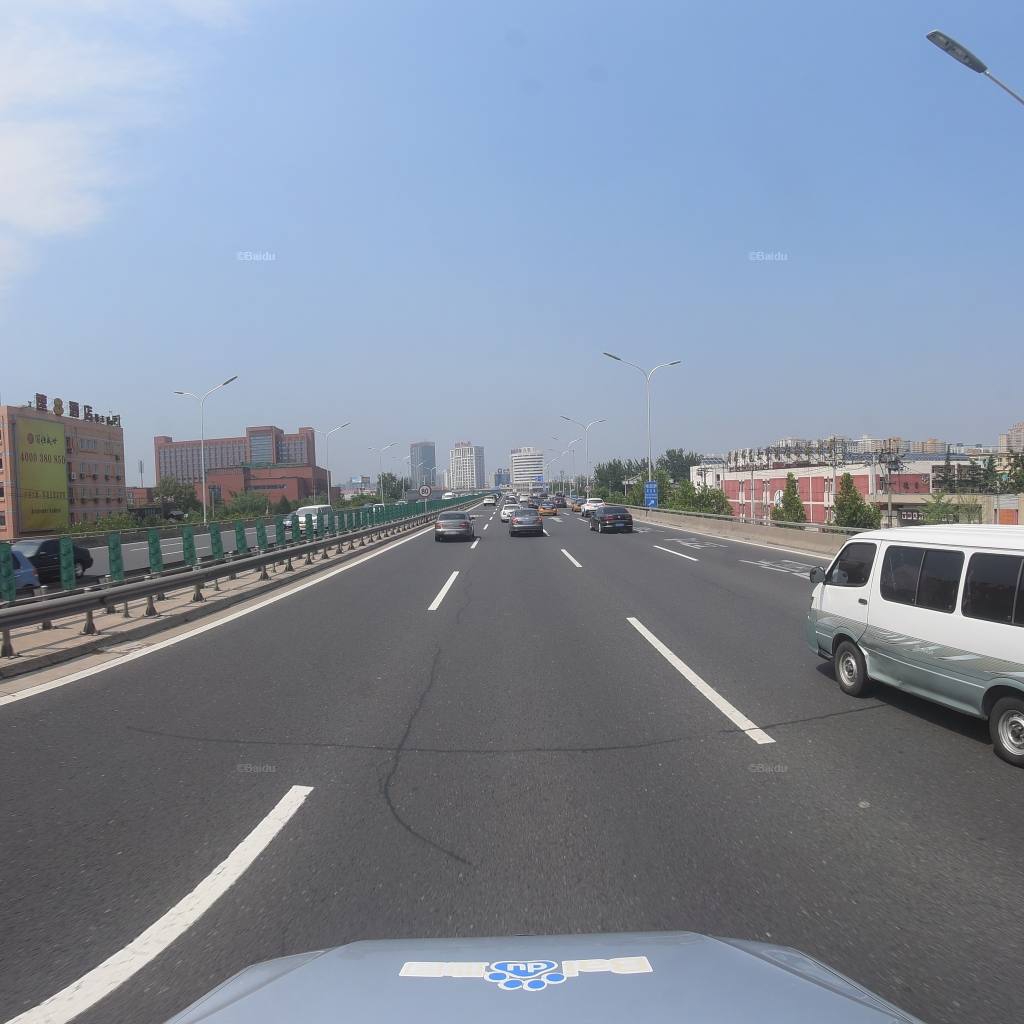
Region: Fengtai
Road damage annotations: longitudinal patch, longitudinal patch, longitudinal patch, transverse patch